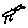
Label: bird